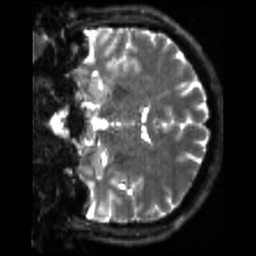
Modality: sbref
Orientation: coronal
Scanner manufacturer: siemens
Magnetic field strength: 3 T
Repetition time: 4 s
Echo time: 0.0594 s